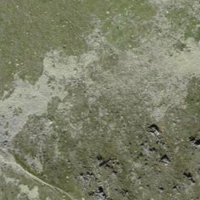
EUNIS habitat code: 31
Species observed at this site:
Bartsia alpina